Interaction volume radius: 5 \u00c5
Interaction volume height: 35 \u00c5
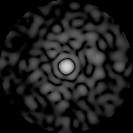
Disorder parameter: 0.8256